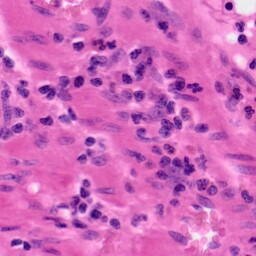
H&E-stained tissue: Colon